Question: I am going through the source code of Ramda.JS which is a functional library for Javascript developers. These a few lines of codes confused me a bit.
'''
var sort = _curry2(function sort(comparator, list) {
return Array.prototype.slice.call(list, 0).sort(comparator);
});
'''
My question is that
- 'Array.prototype.slice.call(list, 0)''list.slice(0)'- '.call'-
## References
- <URL>
---
## an update
A great thanks to <URL>.
this screenshot is from what he suggested in his/her comment.

'a.slice(0)' and 'Array.prototype.slice.call(a, 0)' are very different on non-array object.
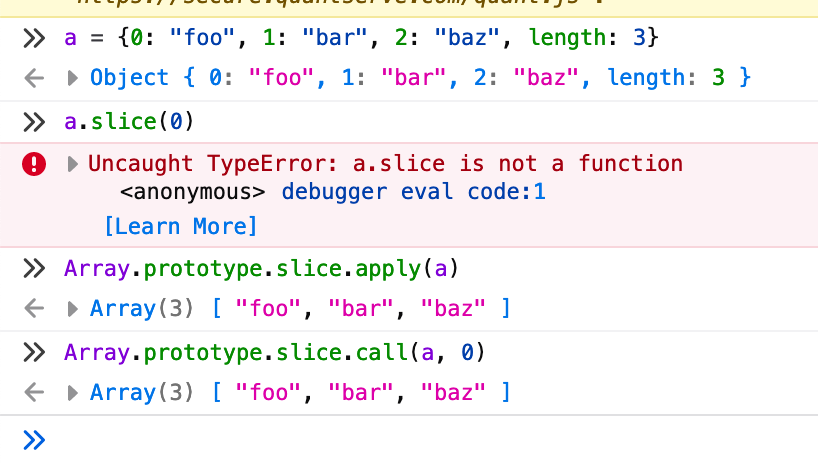
Answer: It's worth noting that using 'Array.prototype.slice.call(arr, 0)' over 'arr.slice()' doesn't throw an error when 'arr' isn't an array/string and 'arr' doesn't have the 'slice' method.
Perhaps they wanted a more robust implementation, thus using the first approach.